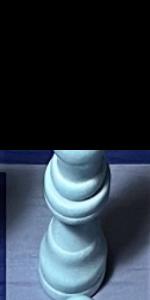
Label: Queen_White